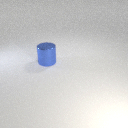
large blue metal cylinder